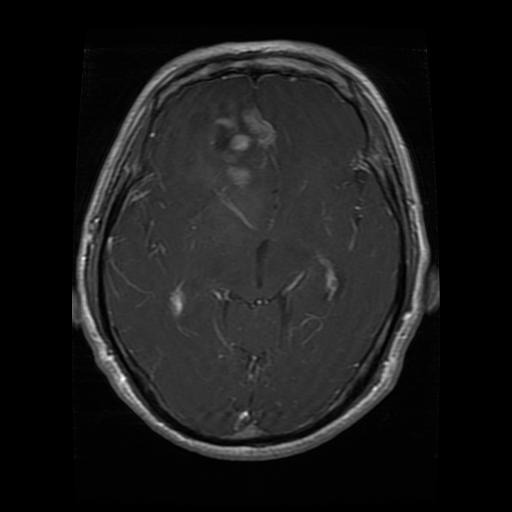
Label: glioma